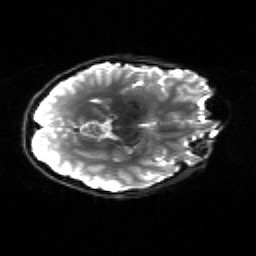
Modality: sbref
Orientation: axial
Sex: female
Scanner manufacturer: siemens
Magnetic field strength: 3 T
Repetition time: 5 s
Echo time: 0.071 s